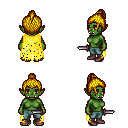
a pixel art fantasy rpg character, female body template, orc, green skin, yellow tattered cape, teal pants, blonde short topknot hairstyle, maroon shoes, dagger, four views (front, back, left, right), 2x2 character sprite sheet, small pixel art, hard edges, no anti-aliasing